Question: What is the refund percentage?
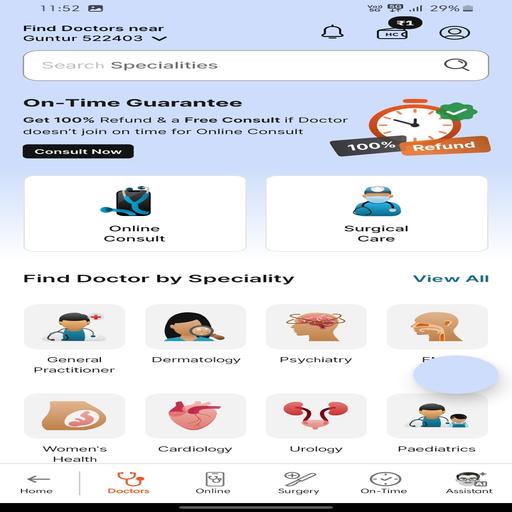
Answer: 100% refund